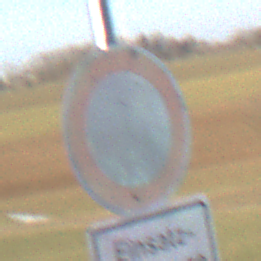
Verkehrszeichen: VerbotFahrzeugeAllerArt
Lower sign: BesondereFahrzeugeUndTransportgueter3
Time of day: MorningAfternoon
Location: Outdoor (Nature)
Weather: Clear
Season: Winter
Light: Natural